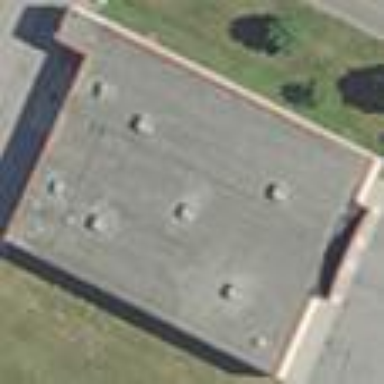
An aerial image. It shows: Commercial building.